Field crop: maize
Growth stage: 2
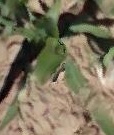
Species: maize